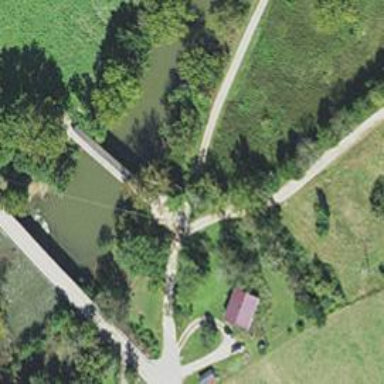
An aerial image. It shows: Covered bridge over service road.